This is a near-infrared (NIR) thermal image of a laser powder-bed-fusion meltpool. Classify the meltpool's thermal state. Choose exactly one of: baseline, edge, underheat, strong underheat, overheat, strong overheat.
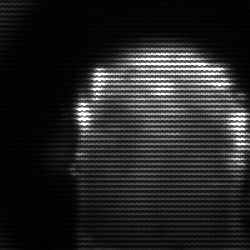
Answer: baseline